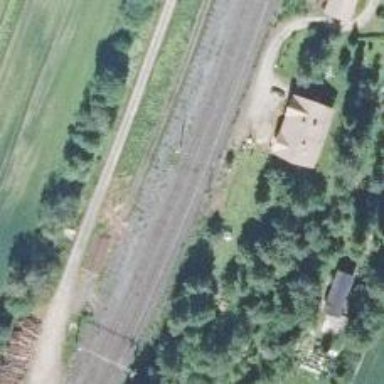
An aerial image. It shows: Continuous rail railway with electrified contact line.